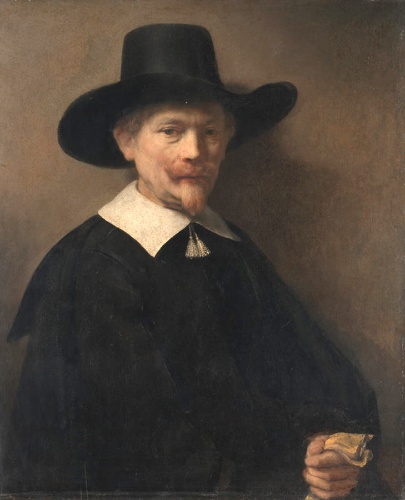
Title: Portrait of a Man Holding Gloves
Artist: Rembrandt (Rembrandt van Rijn)
Artist bio: Dutch, Leiden 1606–1669 Amsterdam
Date: 1648
Object type: Painting
Classification: Paintings
Medium: Oil on wood
Dimensions: 31 3/4 x 26 1/2 in. (80.6 x 67.3 cm)
Department: European Paintings
Credit line: Bequest of Benjamin Altman, 1913
Accession year: 1914
Repository: Metropolitan Museum of Art, New York, NY
Tags: Men|Portraits